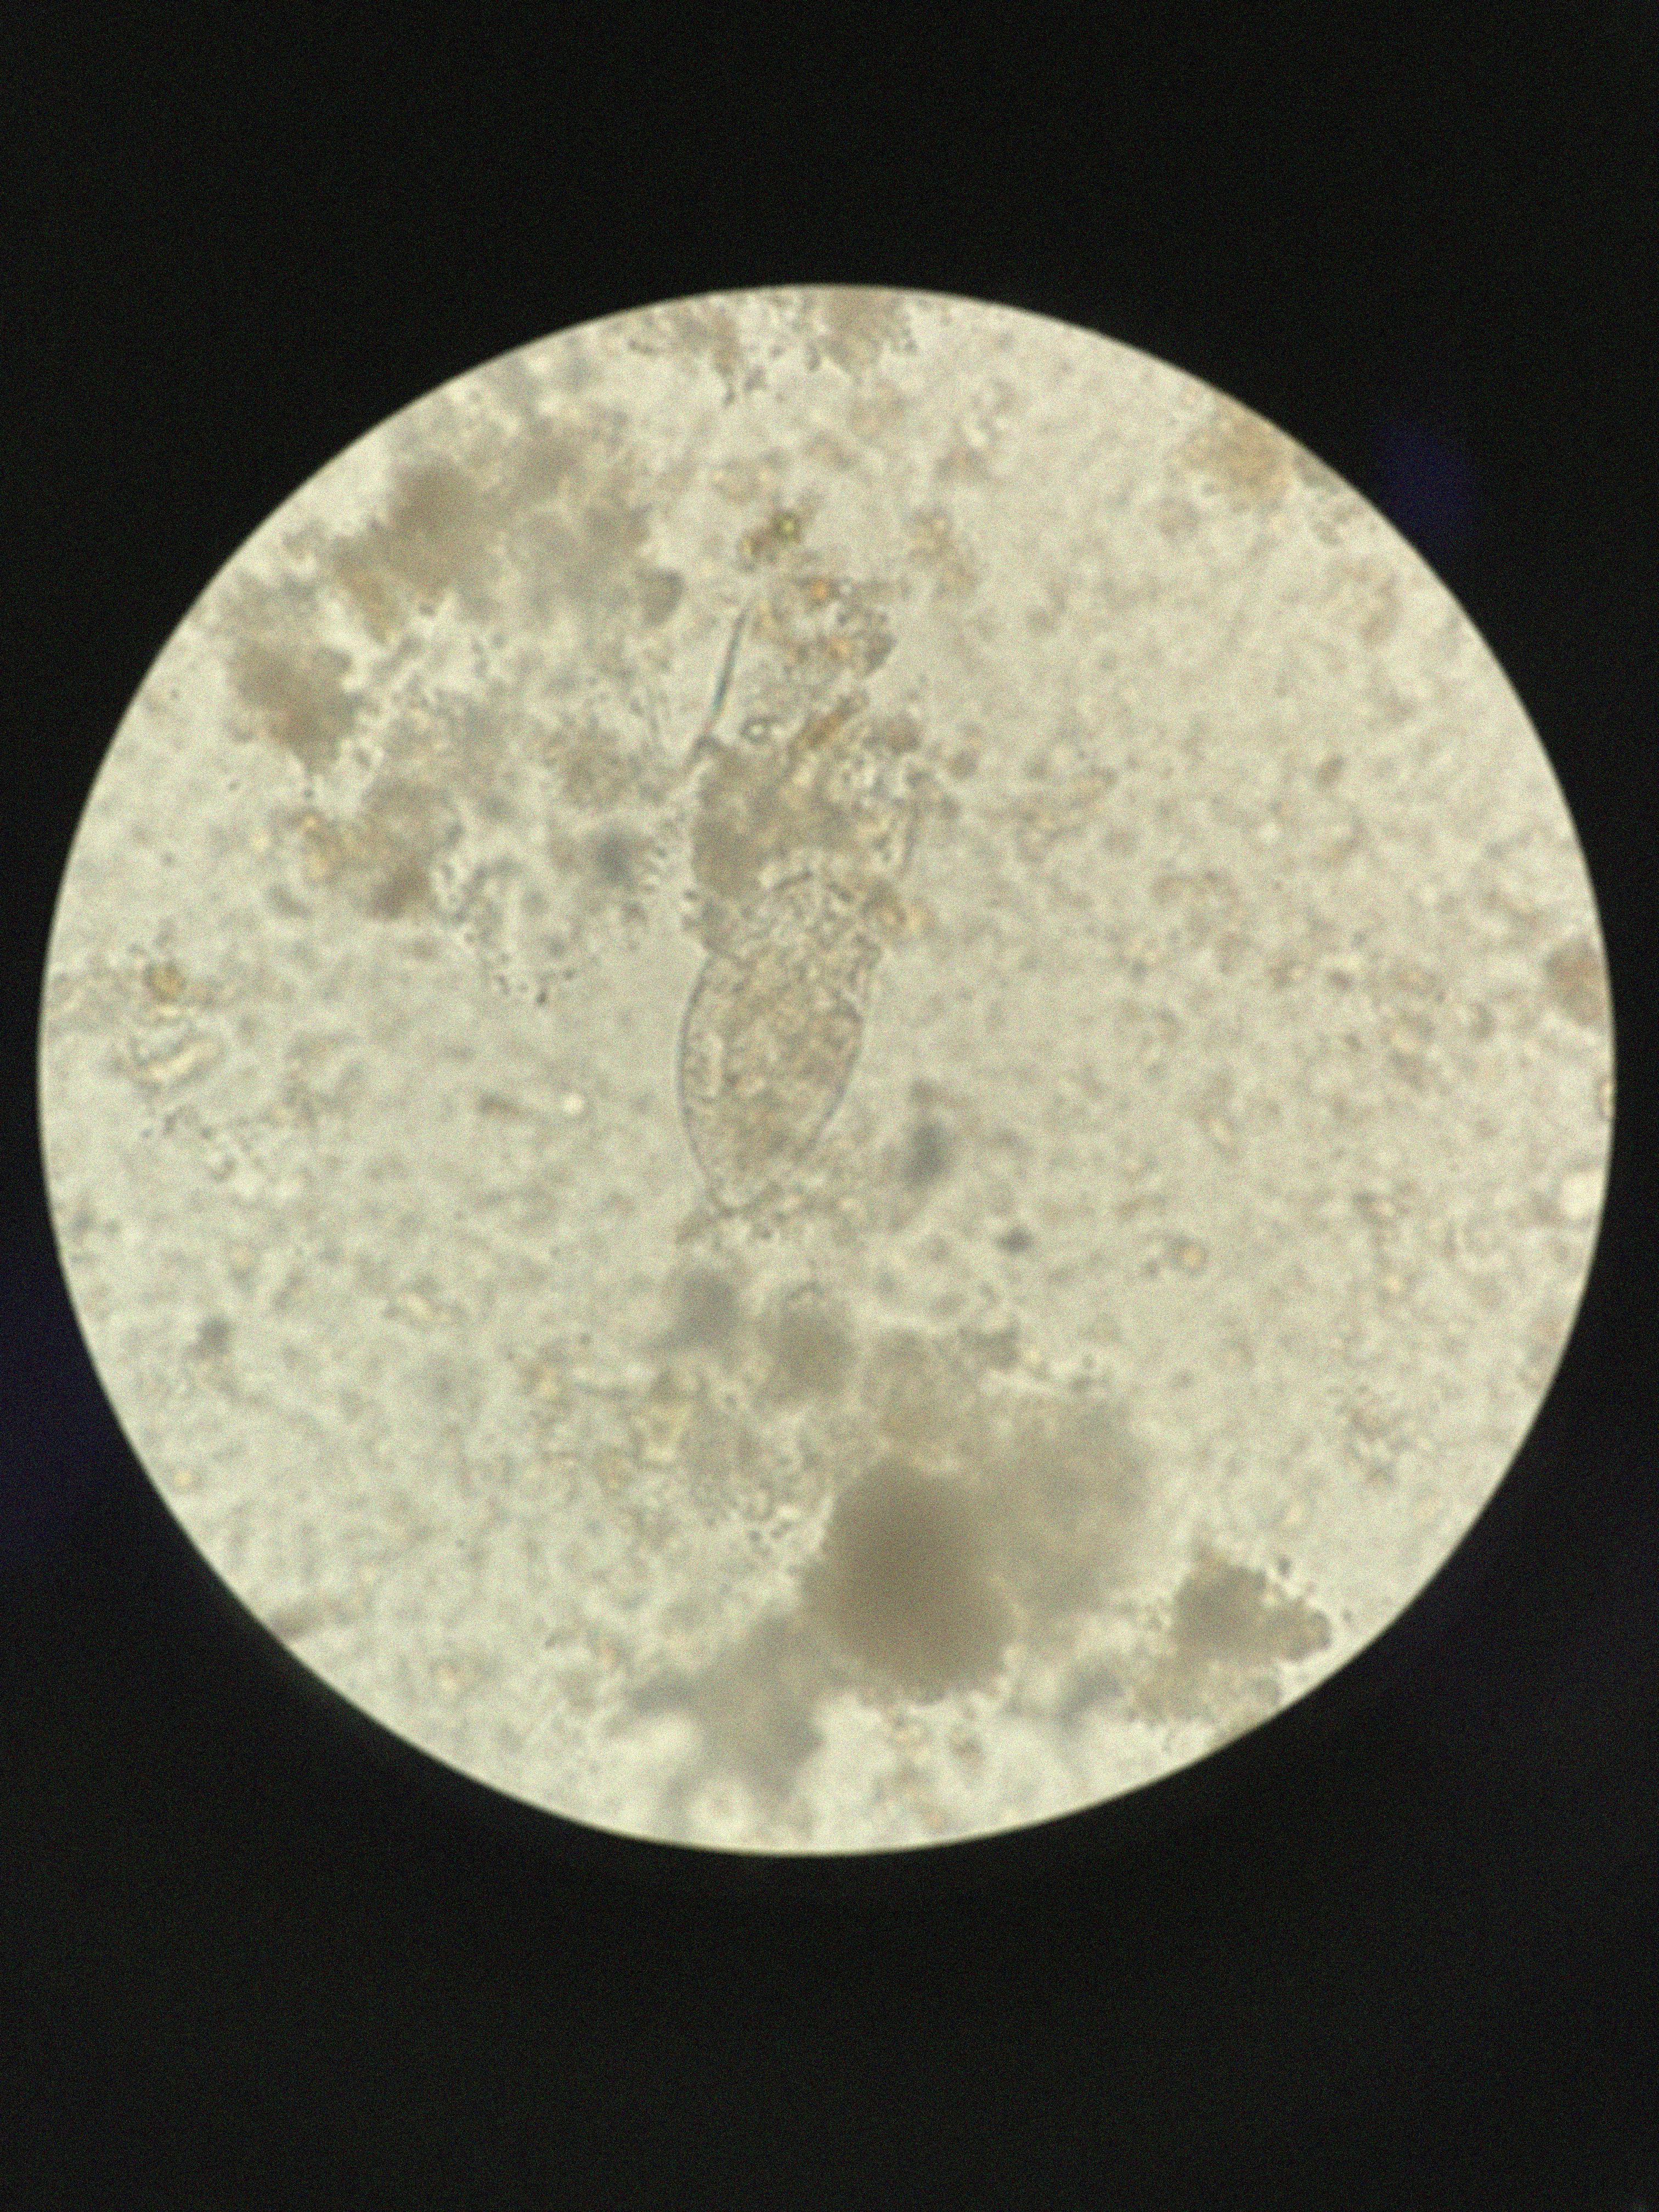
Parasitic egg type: Fasciolopsis buski